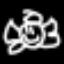
Label: angel